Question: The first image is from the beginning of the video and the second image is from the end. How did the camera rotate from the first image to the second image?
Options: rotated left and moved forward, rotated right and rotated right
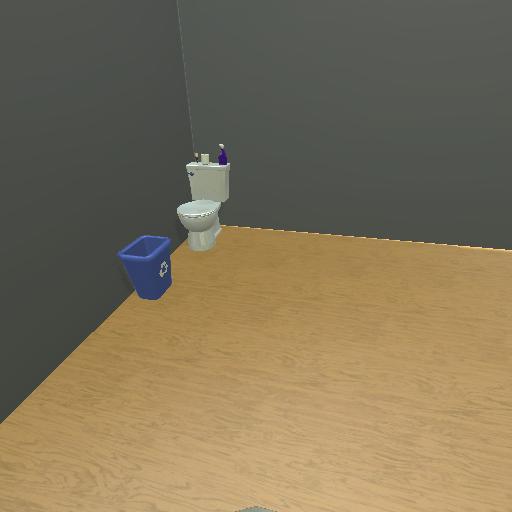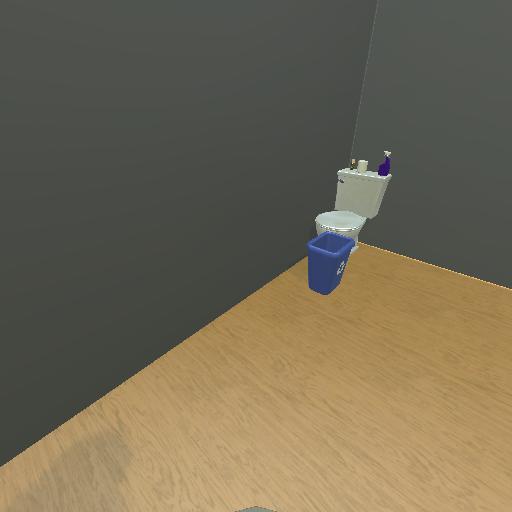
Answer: rotated left and moved forward